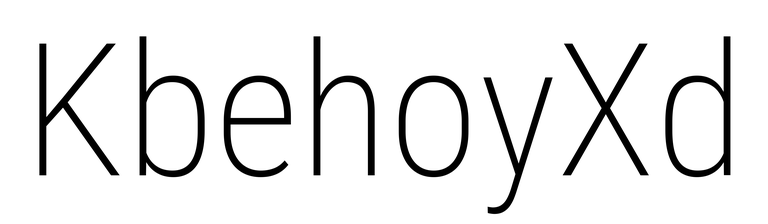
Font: Roboto_Condensed_ExtraLight